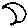
Label: moon